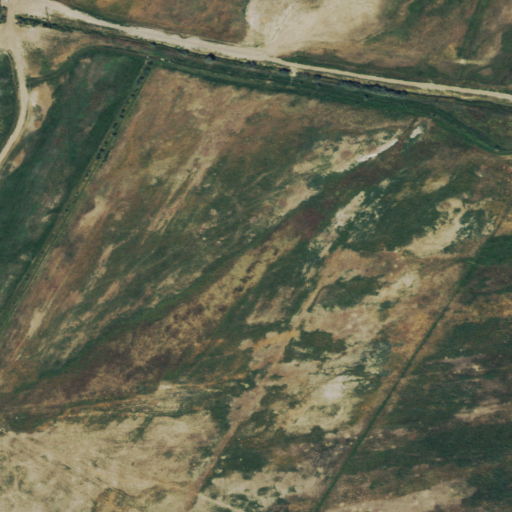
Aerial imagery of depression(s) in Colorado named Harts Basin containing cultivated crops, pasture, woody wetlands, shrub, and herbaceous wetlands